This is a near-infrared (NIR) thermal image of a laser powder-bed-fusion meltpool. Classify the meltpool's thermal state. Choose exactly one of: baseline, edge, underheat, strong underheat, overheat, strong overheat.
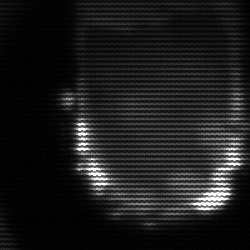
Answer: baseline